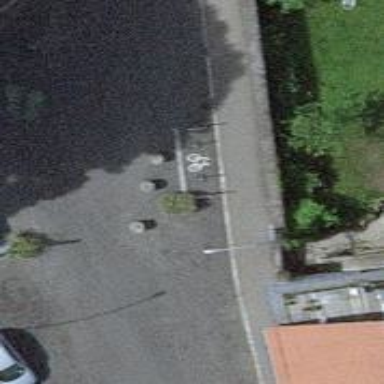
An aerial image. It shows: Bicycle parking area with bollards.